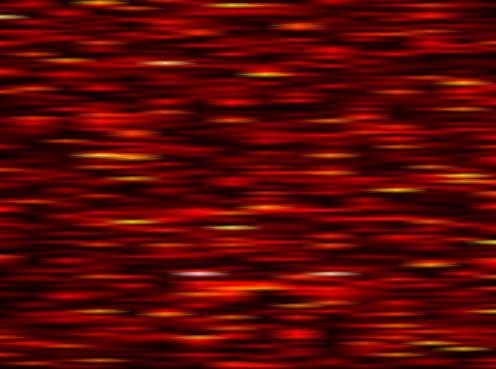
Label: FOFDM